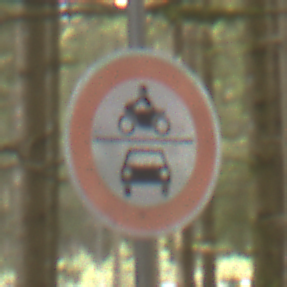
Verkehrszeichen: VerbotKraftfahrzeuge
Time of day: MorningAfternoon
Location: Outdoor (Nature)
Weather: Overcast
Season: Winter
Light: Natural